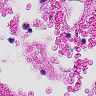
Metastatic tissue present: no